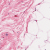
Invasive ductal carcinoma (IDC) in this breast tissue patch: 0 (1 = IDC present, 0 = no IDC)